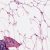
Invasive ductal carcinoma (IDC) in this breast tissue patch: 0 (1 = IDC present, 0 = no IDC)